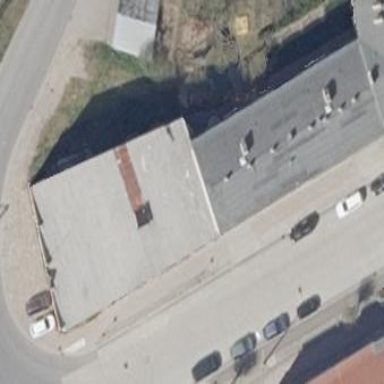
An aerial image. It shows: Warehouse building.